Question: I'm trying to kick off a project needing table-per-hierachy. I've done this in the past with NHibernate, but we want to avoid having to hand edit XML mapping files - so are trying to use Entity Framework and it's Designer.
I've been following this example online:
<URL>
When trying to select a Table from the "<Add Table or View>" dropdown, I can't select any tables, instead the list shows "(Empty)".

The only deviation I've made from the tutorial is that I didn't generate the Person table off the sample database, as far as I can tell this shouldn't make a difference (we want to generate the DB off the model, not vice versa).
Not sure what criteria a table needs to meet to be eligible to add a discriminator to...
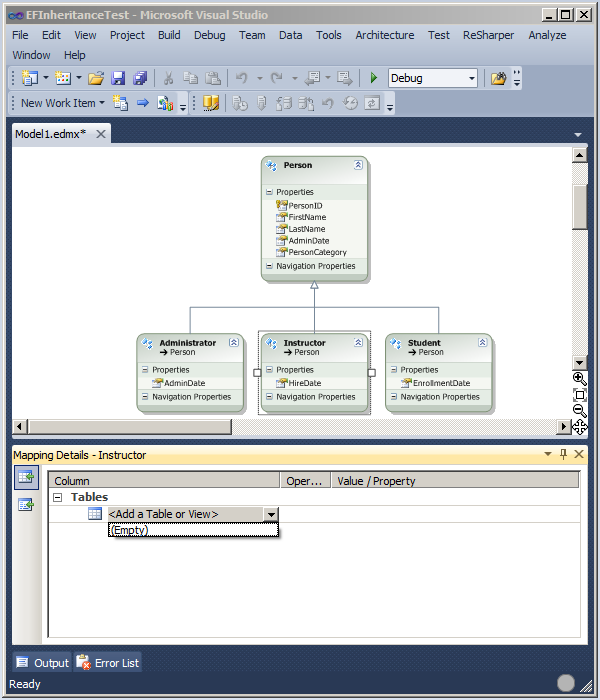
Answer: If you need to generate DB from the model you cannot see any table in mapping because both mapping and information about tables is generated when you generate the database. EDMX has quite complex structure (much more complex than very easy hbm files for NHibernate). The complexity is even worse because EDMX doesn't have anything implicit - everything must be described and it must be described three times.
EDMX consists of three parts:
- - -
When you are going to use model-first (draw entities in designer and generate database) you define only CSDL and everything else is generated with SQL for the database. You will also probably need another template / workflow for DB generation because I guess it will by default use Table-per-type inheritance. Check <URL> - it should contain template for TPH.